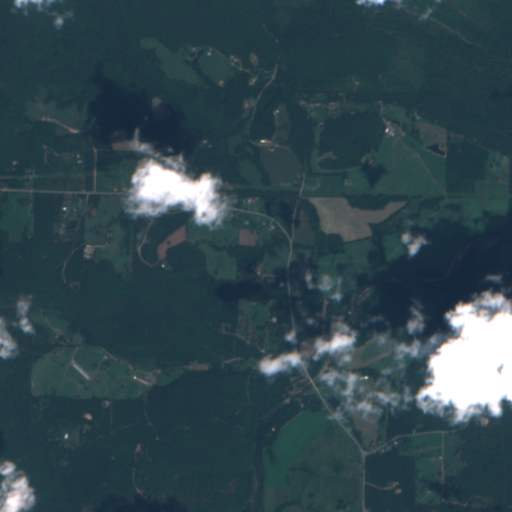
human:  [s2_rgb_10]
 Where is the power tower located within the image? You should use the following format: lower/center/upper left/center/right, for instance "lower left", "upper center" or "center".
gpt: The power tower is located in the lower center of the image.
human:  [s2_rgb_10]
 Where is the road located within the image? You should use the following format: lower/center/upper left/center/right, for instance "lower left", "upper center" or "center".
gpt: There is no road in the image.